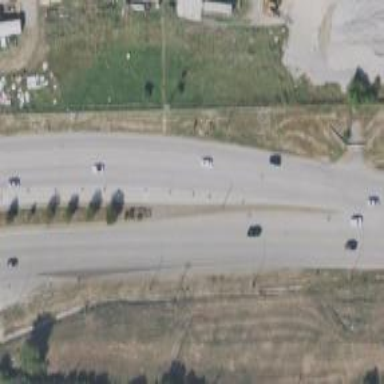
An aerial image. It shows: Secondary road with asphalt surface.